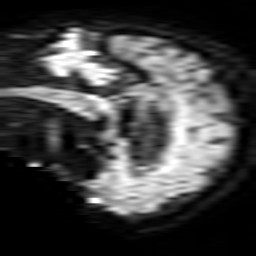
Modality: TRACE
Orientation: sagittal
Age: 76
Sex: female
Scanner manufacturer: philips
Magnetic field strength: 3 T
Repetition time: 4.056 s
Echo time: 0.05989 s